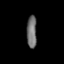
Tissue: lung
Cell type: Endothelial cells
Senescence score: 0.6299
Nuclear area (px): 316
Mean DAPI intensity: 111.165